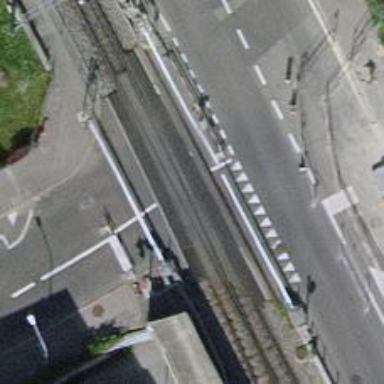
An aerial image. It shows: Automatic barrier at railway level crossing with double half barrier.